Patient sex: M
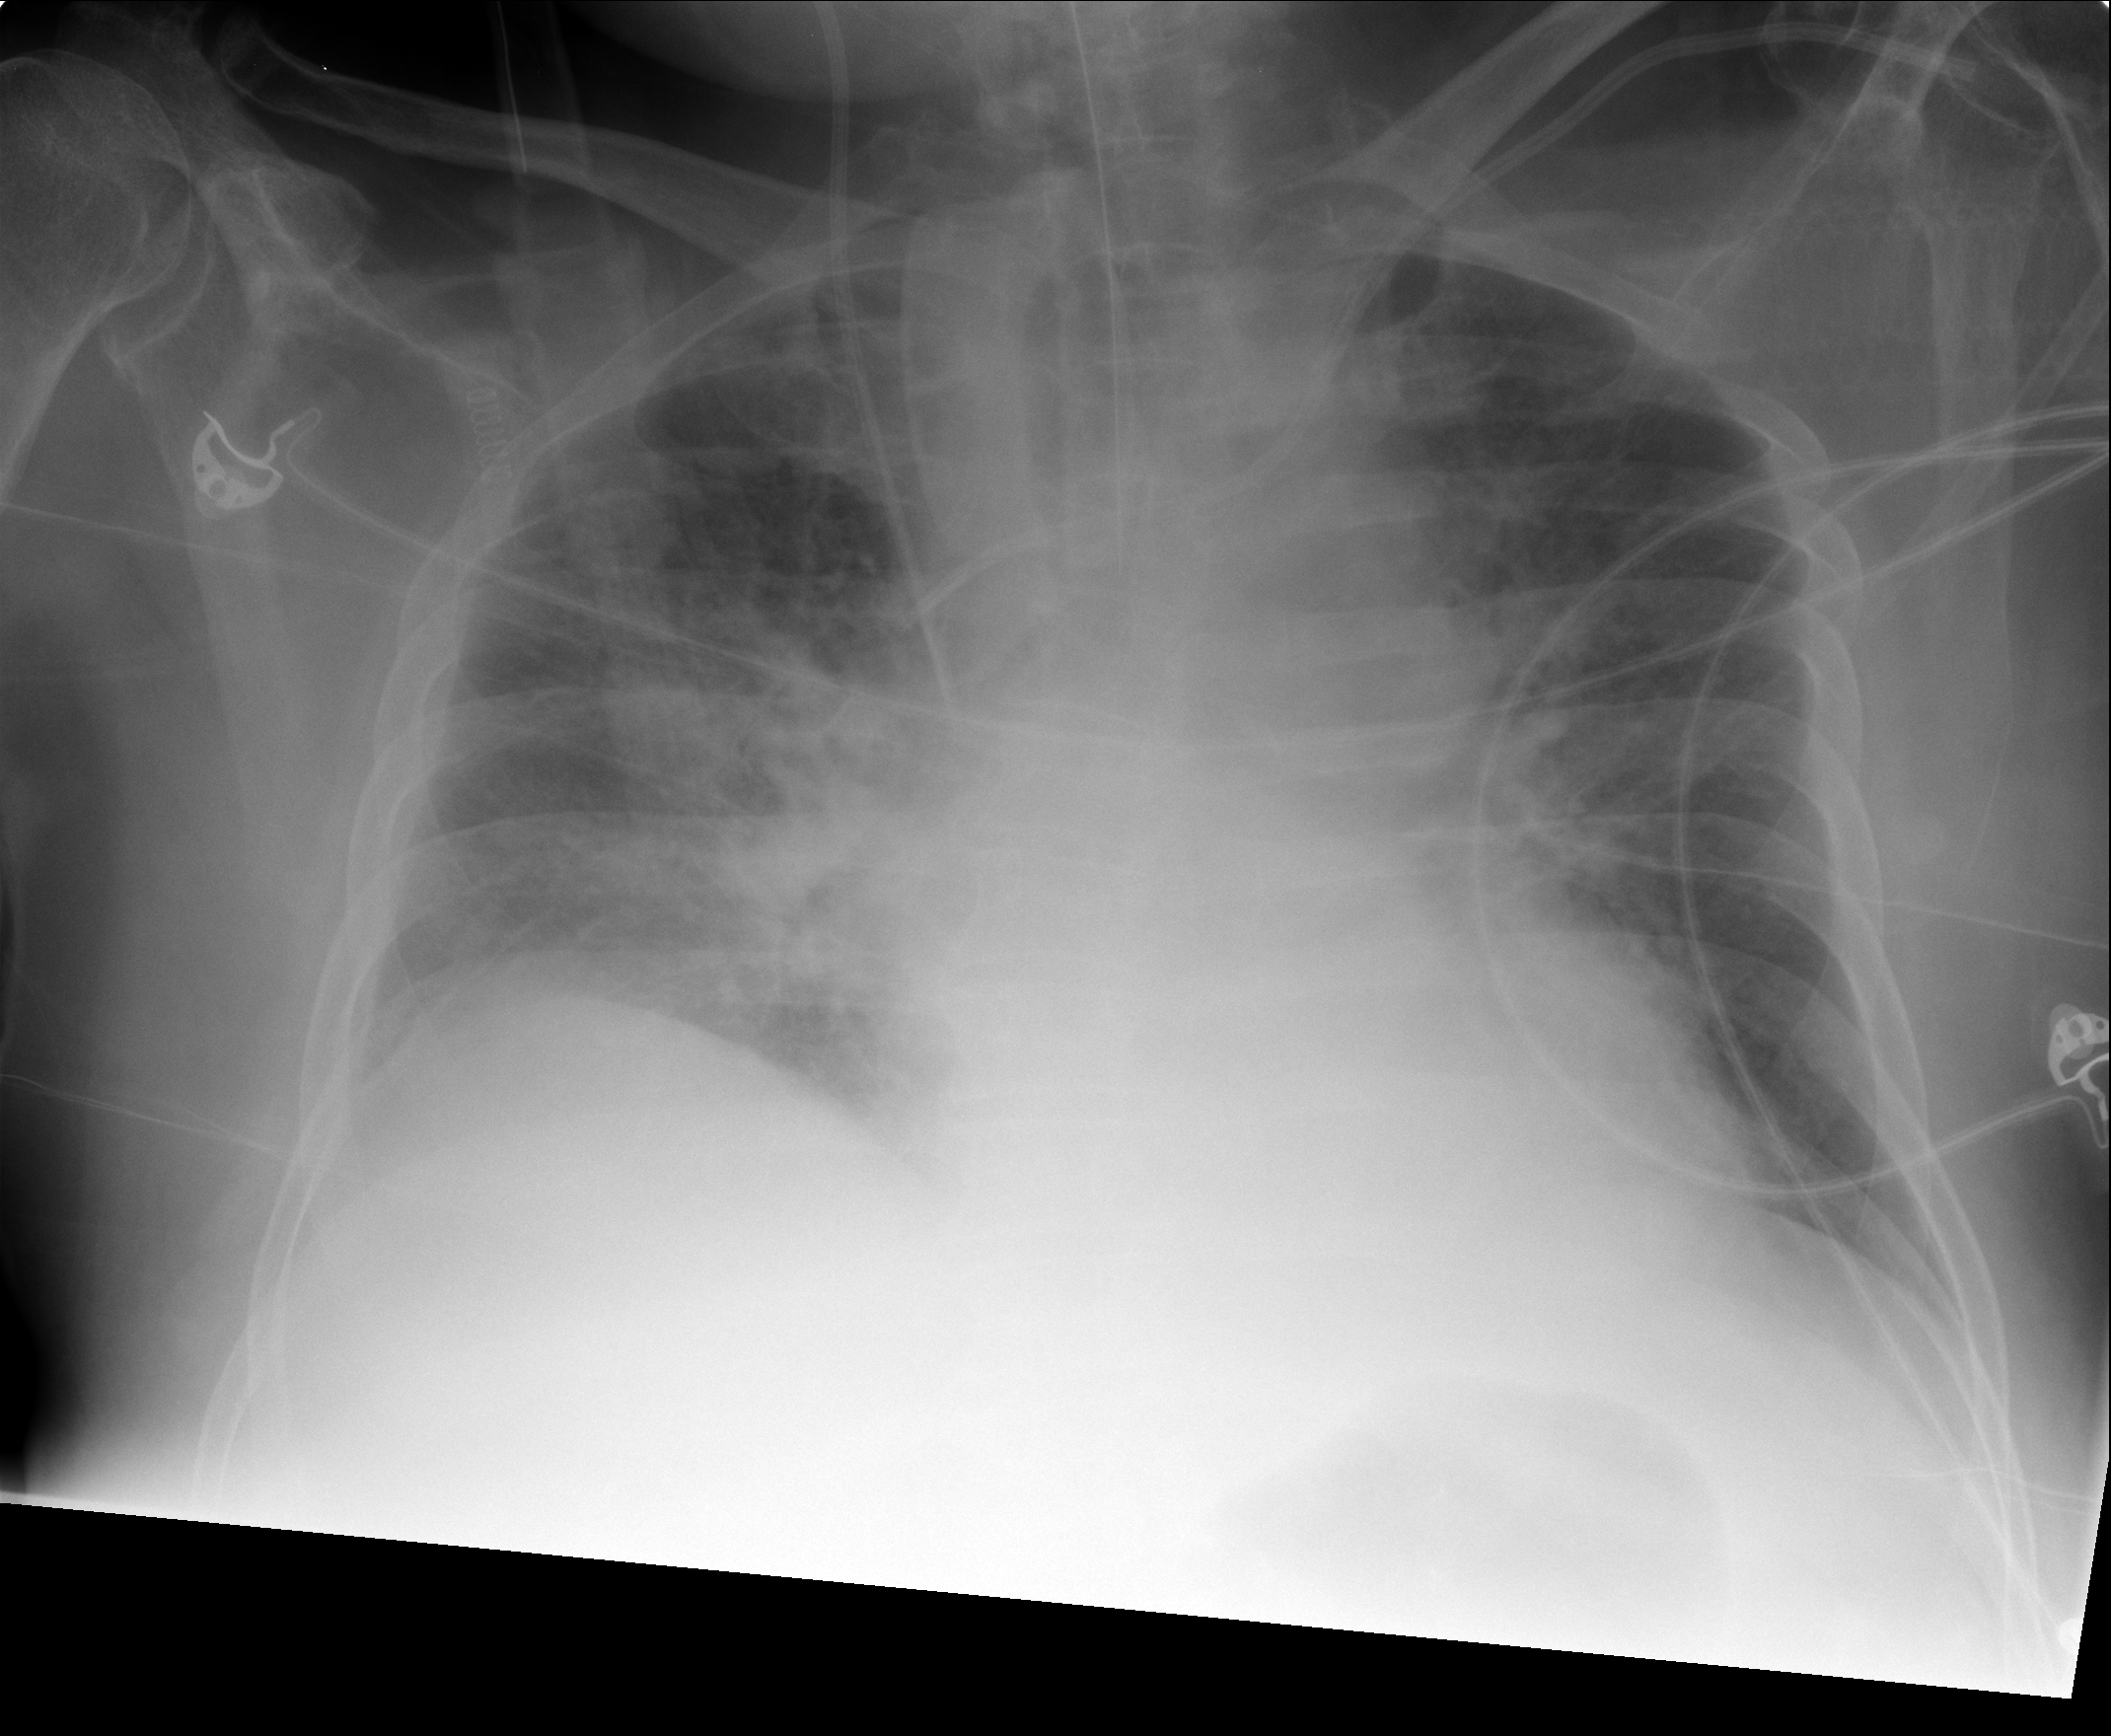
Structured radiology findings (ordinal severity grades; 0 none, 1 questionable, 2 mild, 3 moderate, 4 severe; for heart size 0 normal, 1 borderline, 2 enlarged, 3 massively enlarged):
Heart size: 0
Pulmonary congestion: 2
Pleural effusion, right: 1
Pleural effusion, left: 0
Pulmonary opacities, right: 2
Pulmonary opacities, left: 0
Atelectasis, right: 2
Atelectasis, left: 1